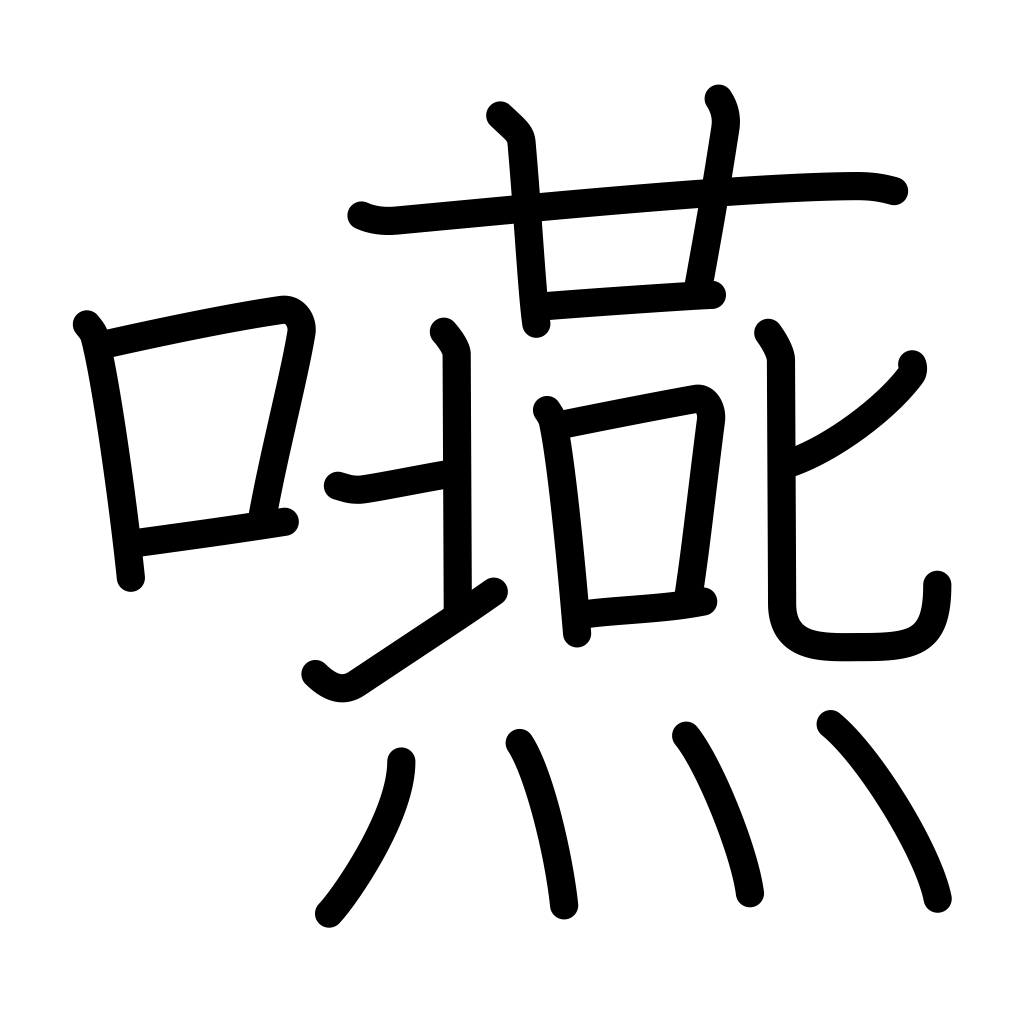
Meaning: swallow